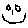
Label: smiley face